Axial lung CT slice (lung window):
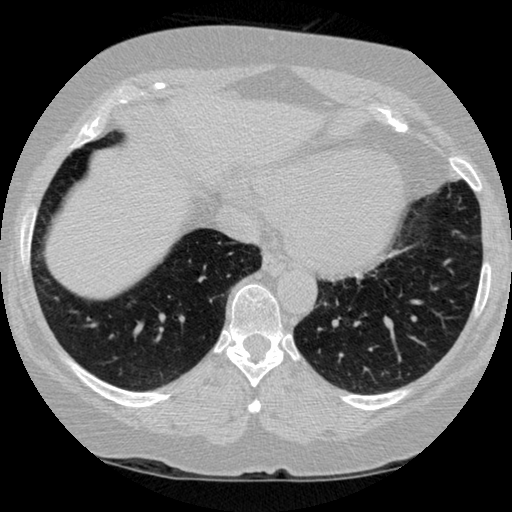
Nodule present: no